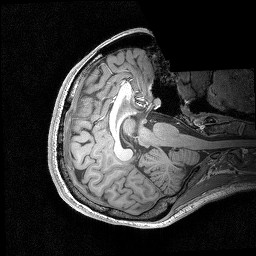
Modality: T1w
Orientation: axial